Field crop: maize
Growth stage: 2
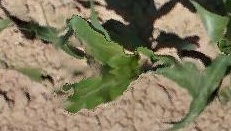
Species: maize